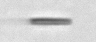
Label: fiber